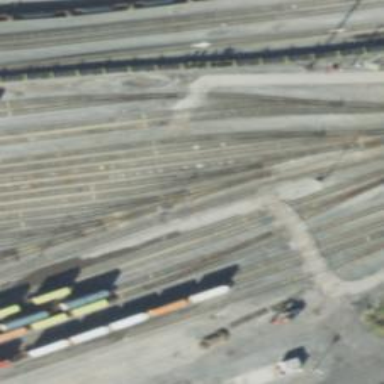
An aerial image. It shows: Railway yard used for servicing trains.